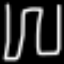
Label: pants